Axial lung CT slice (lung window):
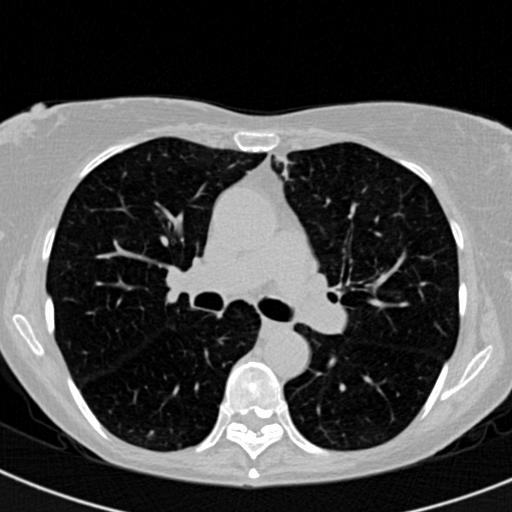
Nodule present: no